Interaction volume radius: 10 \u00c5
Interaction volume height: 15 \u00c5
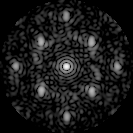
Disorder parameter: 0.3703